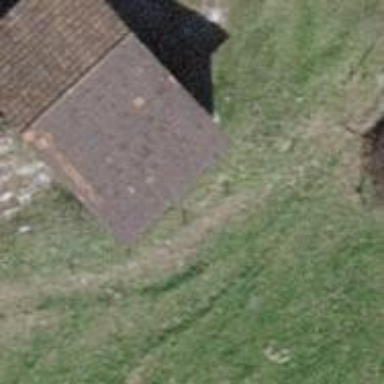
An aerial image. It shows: Rural barn.